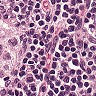
Metastatic tissue present: no